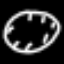
Label: clock